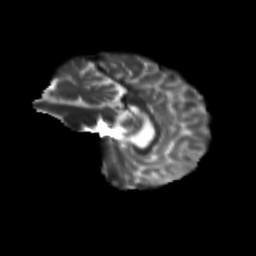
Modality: T2w
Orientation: sagittal
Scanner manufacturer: siemens
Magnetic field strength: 3 T
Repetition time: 9.2 s
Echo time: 0.084 s